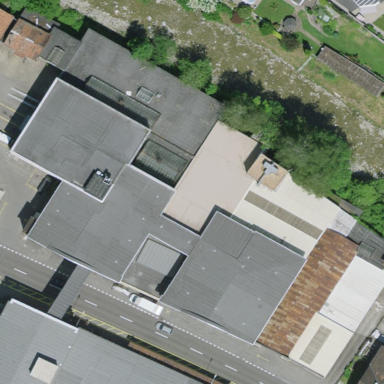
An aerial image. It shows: Manufacturing building.